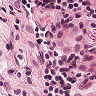
Metastatic tissue present: yes